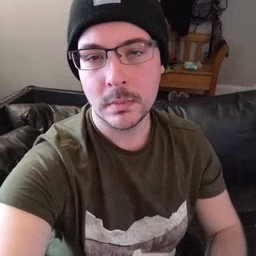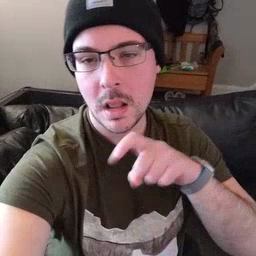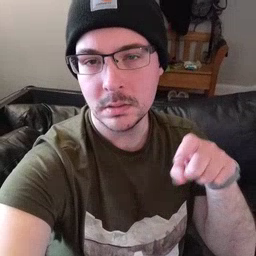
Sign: closet